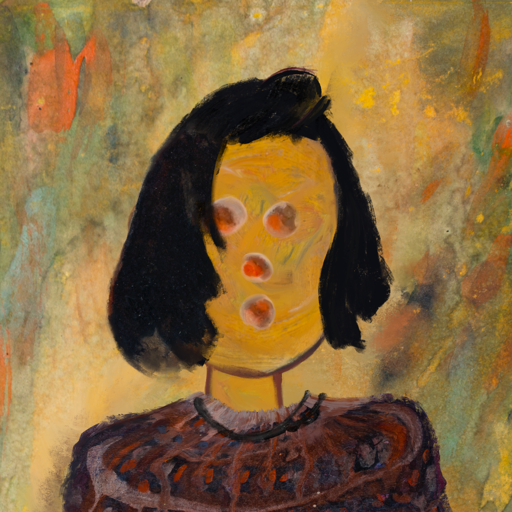
Background: Comrade, Head And Neck Front: After_Raid, Face Front: Rupkatha, Bust: Hypocrite, Hair Front: Mosgoul, Head Accessory: Blank, Second Necklace: Blank, Necklace: Orphan, Baby: Blank